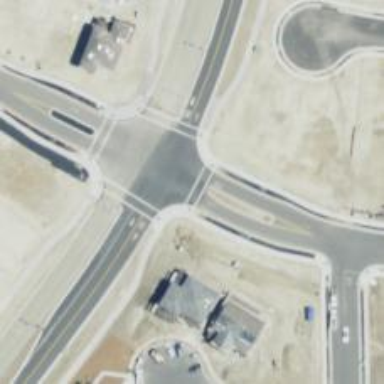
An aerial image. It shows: Marked road crossing.